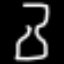
Label: hourglass